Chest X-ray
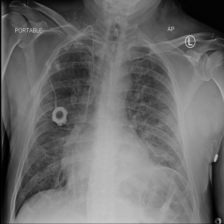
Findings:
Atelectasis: negative
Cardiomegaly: negative
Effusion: negative
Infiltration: negative
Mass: negative
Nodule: negative
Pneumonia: negative
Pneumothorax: negative
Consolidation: negative
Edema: negative
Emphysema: negative
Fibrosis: negative
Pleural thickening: negative
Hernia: negative